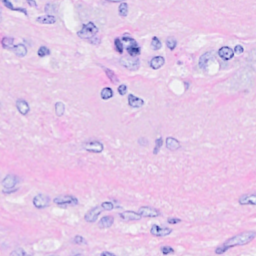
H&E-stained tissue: Breast